Aerial crown-view tile of a tropical tree (Barro Colorado Island, Panama), acquired 20250317:
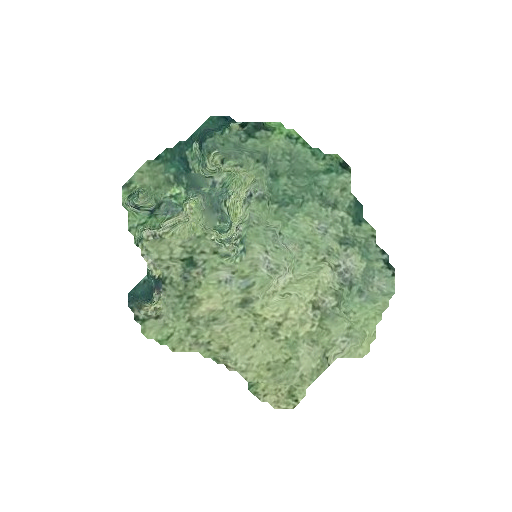
Species: Calophyllum longifolium
GBIF accepted scientific name: Calophyllum longifolium
Crown area: 80.568 m²